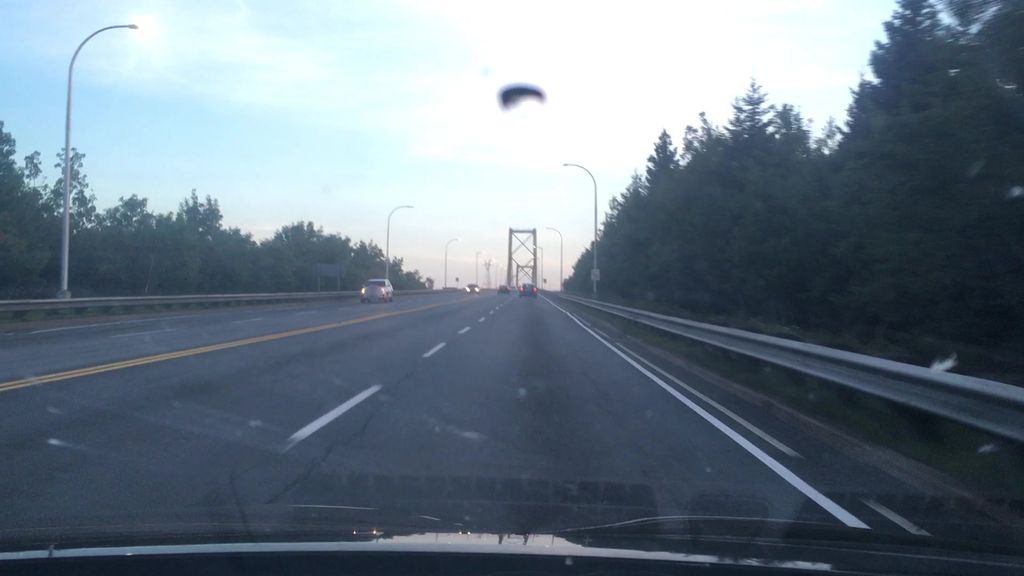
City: halifax